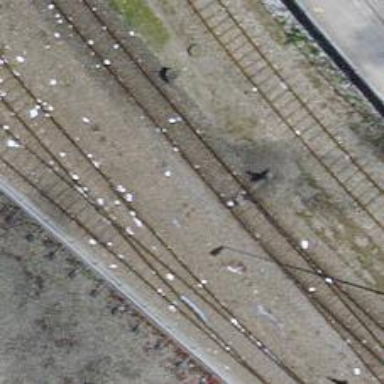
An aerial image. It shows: Railway switch.